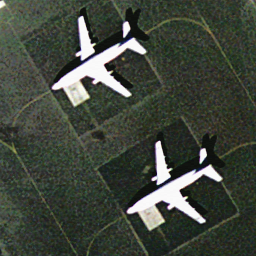
Label: airplane